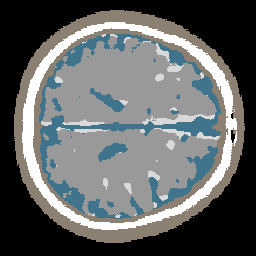
Label: no_lesion